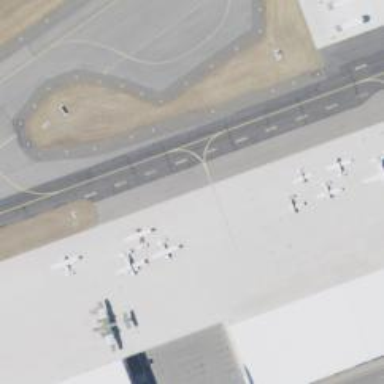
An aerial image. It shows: View of taxiway at the airport.